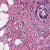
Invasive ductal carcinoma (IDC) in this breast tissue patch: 1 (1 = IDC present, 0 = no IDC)